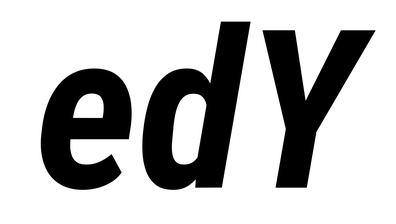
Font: Roboto-Italic_Condensed_Bold_Italic